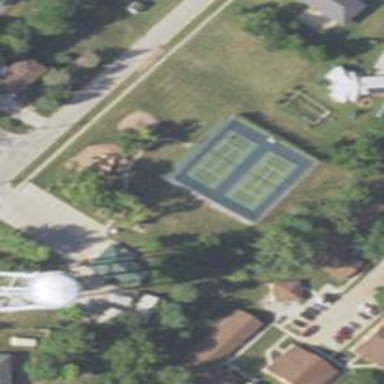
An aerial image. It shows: Sports centre featuring tennis court enclosed by fence.